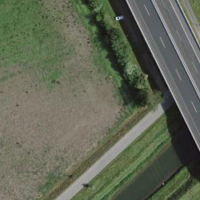
EUNIS habitat code: 57
Species observed at this site:
Buteo buteo
Lysimachia vulgaris
Spinus spinus